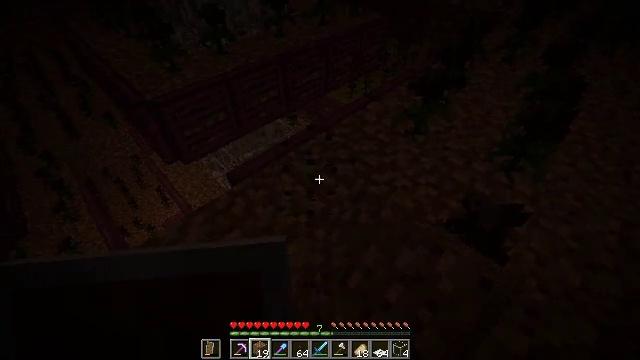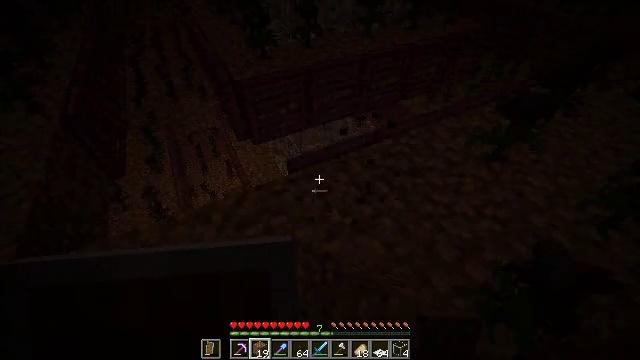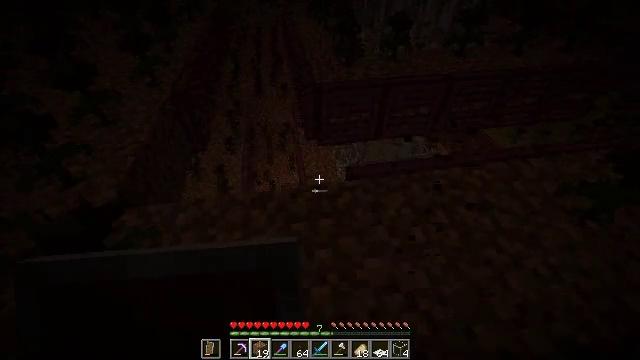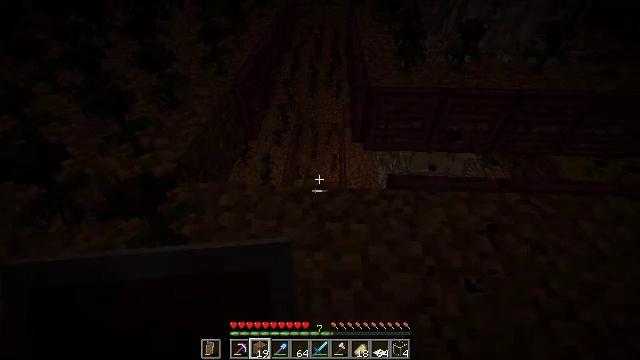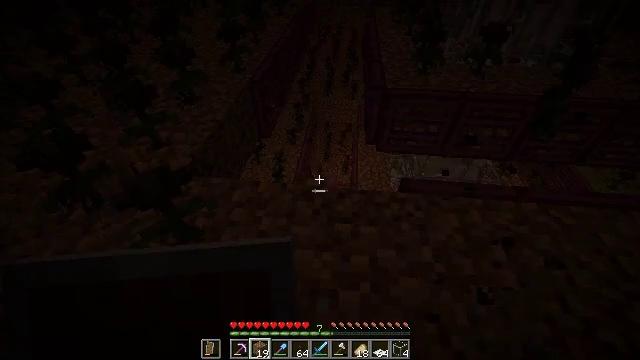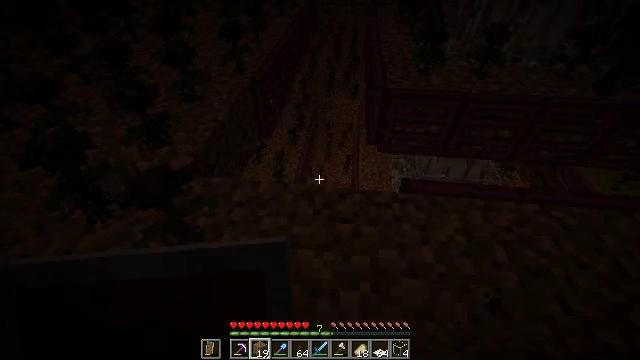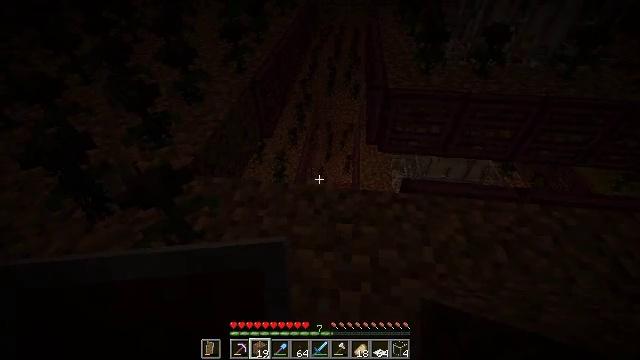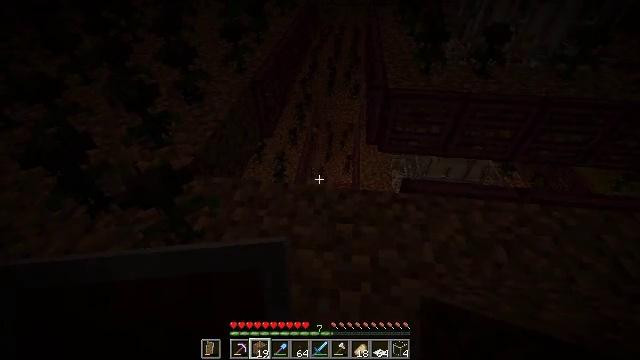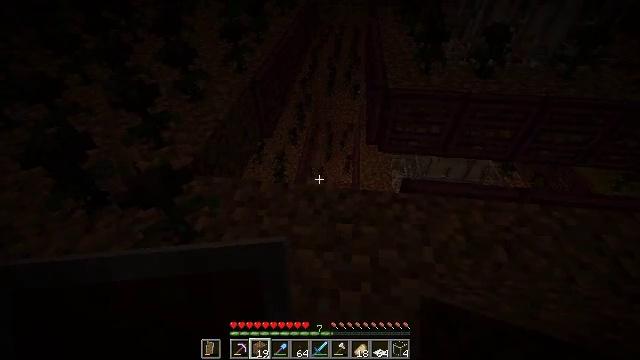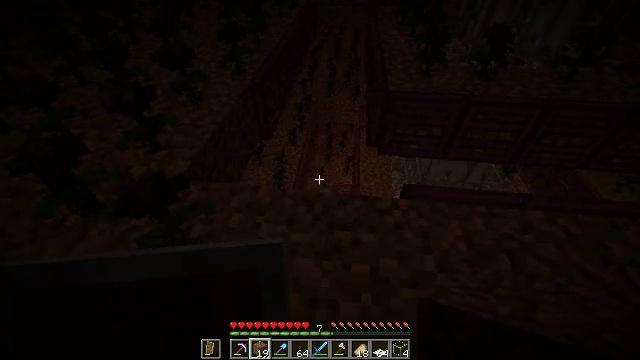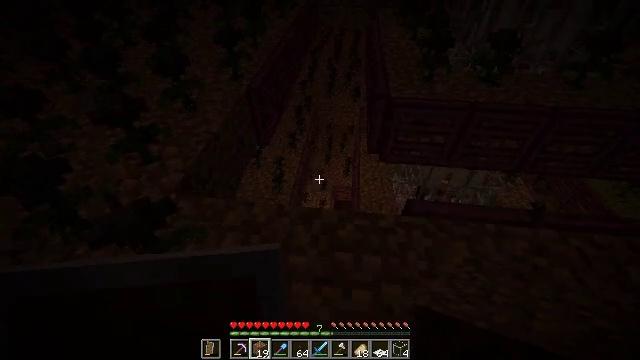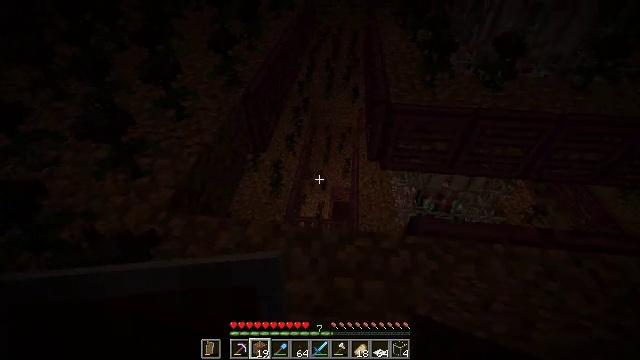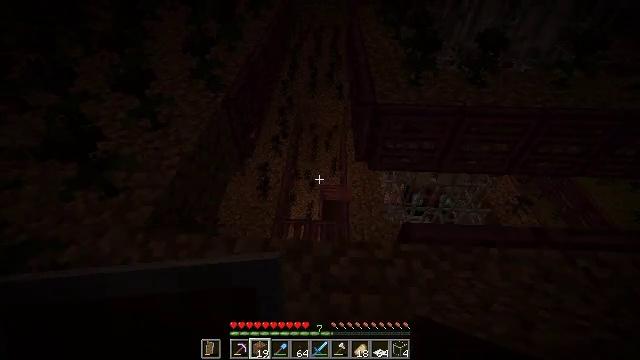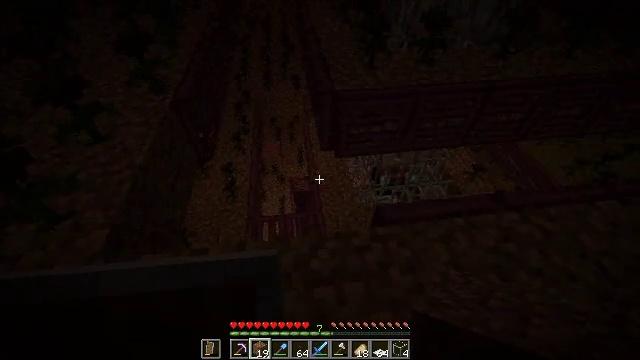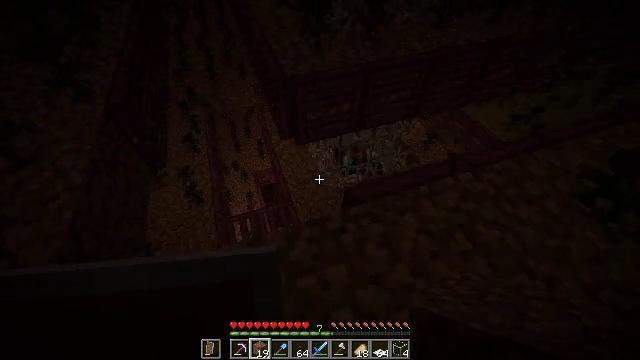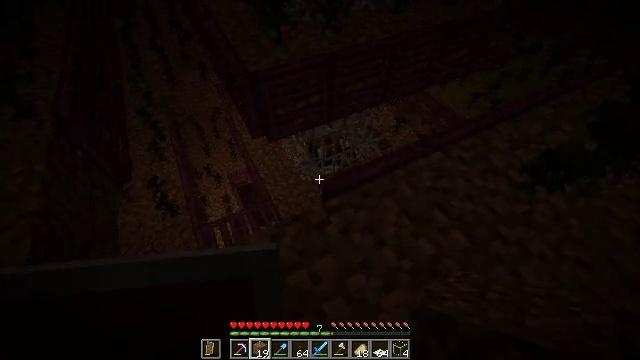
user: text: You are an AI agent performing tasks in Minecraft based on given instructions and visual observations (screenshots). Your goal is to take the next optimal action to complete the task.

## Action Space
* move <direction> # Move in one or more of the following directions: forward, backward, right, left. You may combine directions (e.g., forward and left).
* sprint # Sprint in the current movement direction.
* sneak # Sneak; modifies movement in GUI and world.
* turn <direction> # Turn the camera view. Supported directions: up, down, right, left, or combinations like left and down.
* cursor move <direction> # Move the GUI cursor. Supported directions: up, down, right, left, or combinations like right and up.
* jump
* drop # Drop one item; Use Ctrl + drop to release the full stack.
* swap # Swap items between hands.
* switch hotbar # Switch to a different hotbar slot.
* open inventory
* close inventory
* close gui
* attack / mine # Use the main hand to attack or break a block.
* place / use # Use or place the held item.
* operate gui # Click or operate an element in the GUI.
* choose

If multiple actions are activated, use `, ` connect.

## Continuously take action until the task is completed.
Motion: motion action
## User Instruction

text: Carefully break the wither rose.
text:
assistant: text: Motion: turn left
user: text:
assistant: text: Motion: turn left and up
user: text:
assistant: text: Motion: turn left
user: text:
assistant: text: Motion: turn left
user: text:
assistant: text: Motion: no_op
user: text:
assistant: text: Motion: no_op
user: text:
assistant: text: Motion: no_op
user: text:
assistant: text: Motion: no_op
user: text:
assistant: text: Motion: move forward
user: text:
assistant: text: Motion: move forward
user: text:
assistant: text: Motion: move forward
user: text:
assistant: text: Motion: turn right
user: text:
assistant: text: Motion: turn right and down
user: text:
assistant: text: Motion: turn right and down
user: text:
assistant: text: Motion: turn right and down
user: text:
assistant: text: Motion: turn right and down
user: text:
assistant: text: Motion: turn right
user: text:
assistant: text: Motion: turn right
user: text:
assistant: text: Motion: no_op
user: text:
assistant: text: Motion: no_op
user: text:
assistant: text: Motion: no_op
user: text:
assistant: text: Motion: no_op
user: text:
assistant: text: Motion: move forward
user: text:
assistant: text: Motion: move forward
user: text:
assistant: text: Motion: move forward, turn right
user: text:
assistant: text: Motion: turn right
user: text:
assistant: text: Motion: turn right
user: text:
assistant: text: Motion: no_op
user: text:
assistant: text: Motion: no_op
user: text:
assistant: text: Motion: no_op